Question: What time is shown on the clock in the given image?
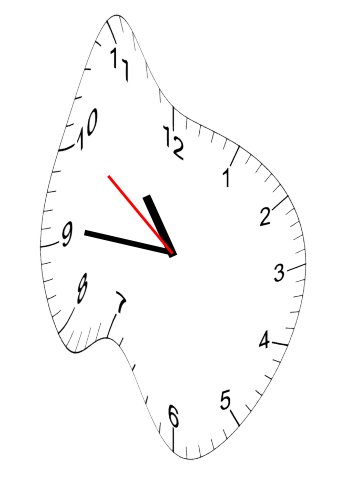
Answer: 10:45:51